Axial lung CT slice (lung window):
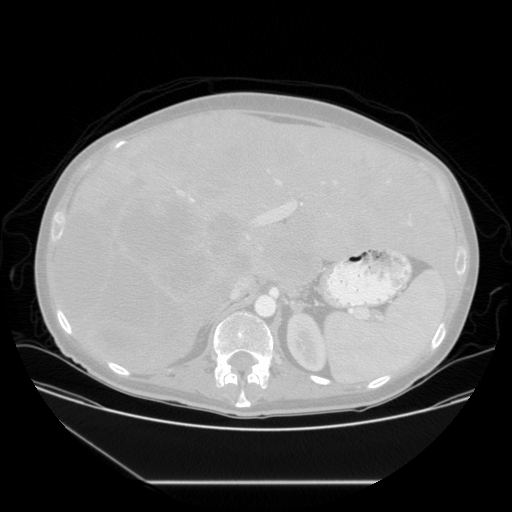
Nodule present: no